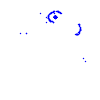
Particle: proton